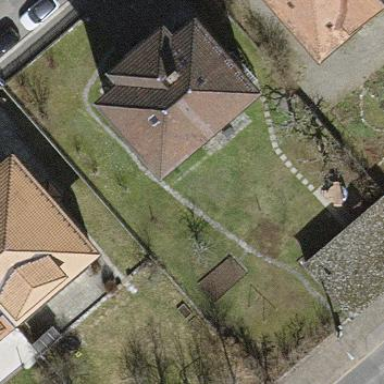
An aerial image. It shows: Residential garden.